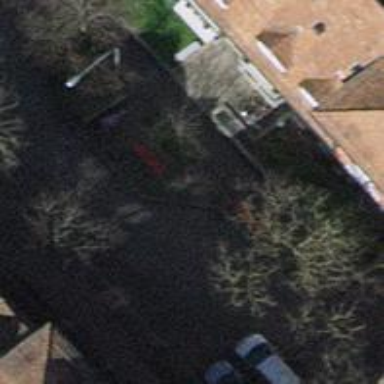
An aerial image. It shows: Red bench.